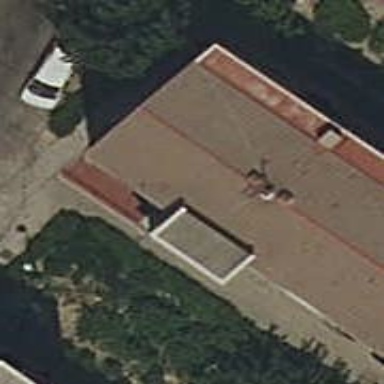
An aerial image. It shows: Residential building.